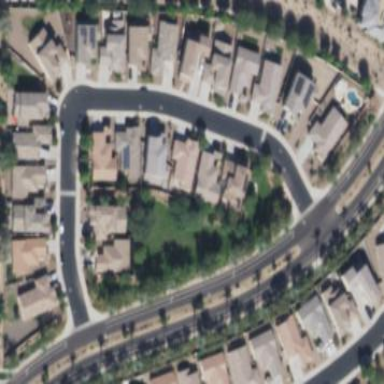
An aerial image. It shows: Residential area consisting of single-family homes.